Question: I have prepared <URL> which posts a notification on a button click:

The source code from <URL> creating the notification is displayed below:
'''
Button showButton = (Button) findViewById(R.id.show);
showButton.setOnClickListener(new OnClickListener() {
public void onClick(View v) {
Intent appIntent = new Intent(mContext, MainActivity.class);
appIntent.setFlags(Intent.FLAG_ACTIVITY_SINGLE_TOP);
appIntent.putExtra("my_data", 12345);
String question = getString(R.string.the_question);
PendingIntent contentIntent = PendingIntent.getActivity(mContext, 0, appIntent, PendingIntent.FLAG_UPDATE_CURRENT);
Notification notification = new NotificationCompat.Builder(mContext)
.setContentTitle(question)
.setContentText(question)
.setTicker(question)
.setWhen(System.currentTimeMillis())
.setContentIntent(contentIntent)
.setDefaults(Notification.DEFAULT_ALL)
.setAutoCancel(true)
.setSmallIcon(R.drawable.ic_launcher)
.build();
mManager.notify(NOTIFY_ID, notification);
}
});
'''
My question is: how to modify the notification, so that the user is asked a Yes/No question (in this case: ) and - after she selects or to launch the same app and run a corresponding method in it (in this case: or method).
I probably should use <URL> - but how exactly?
Also I am not really sure if this code is the correct code for launching an app from notification and what flags should I use:
'''
Intent appIntent = new Intent(mContext, MainActivity.class);
appIntent.setFlags(Intent.FLAG_ACTIVITY_SINGLE_TOP);
'''
And finally I wonder if hardcodidng some random number in is the correct way when posting notifications?
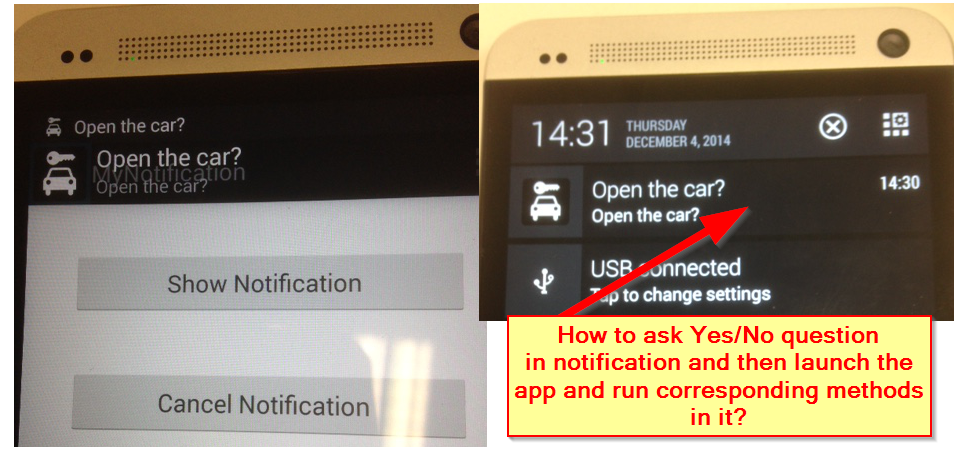
Answer: Here is a source code I used for notification with Login/Register action.
'''
private void sendNotification(String message, String title) {
try {
Intent intent = new Intent(this, MainActivity.class);
intent.addFlags(Intent.FLAG_ACTIVITY_CLEAR_TOP);
PendingIntent pendingIntent = PendingIntent.getActivity(this, 0 /* Request code */, intent,
PendingIntent.FLAG_ONE_SHOT);
Intent secondActivityIntent = new Intent(this, SecondActivity.class);
PendingIntent secondActivityPendingIntent = PendingIntent.getActivity(this, 0 , secondActivityIntent, PendingIntent.FLAG_ONE_SHOT);
Intent thirdActivityIntent = new Intent(this, ThridActivity.class);
PendingIntent thirdActivityPendingIntent = PendingIntent.getActivity(this, 0 , thirdActivityIntent, PendingIntent.FLAG_ONE_SHOT);
Uri defaultSoundUri = RingtoneManager.getDefaultUri(RingtoneManager.TYPE_NOTIFICATION);
NotificationCompat.Builder notificationBuilder = new NotificationCompat.Builder(this)
.setSmallIcon(R.drawable.ic_3d_rotation_white_36dp)
.setContentTitle(title)
.setContentText(message)
.addAction(R.drawable.ic_lock_open_cyan_600_24dp,"Login",secondActivityPendingIntent)
.addAction(R.drawable.ic_lock_pink_700_24dp,"Register",thirdActivityPendingIntent)
.setAutoCancel(true)
.setSound(defaultSoundUri)
.setContentIntent(pendingIntent);
NotificationManager notificationManager =
(NotificationManager) getSystemService(Context.NOTIFICATION_SERVICE);
notificationManager.notify(0 /* ID of notification */, notificationBuilder.build());
} catch (Exception e) {
e.printStackTrace();
}
}
'''
To use it: simply call this method sendNotification(String yourMessage, String yourTitle)
e.g. sendNotification("Hello Message", "Hello Title")
Here is a snapshot of the output
<URL>